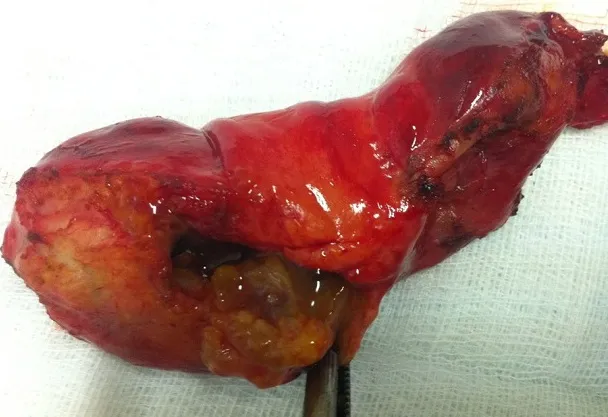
Macroscopic examination showing daughter cysts showing normal aspect of common bile duct in the lumen of the gallbladder.
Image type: medical_photograph (other_medical_photograph)